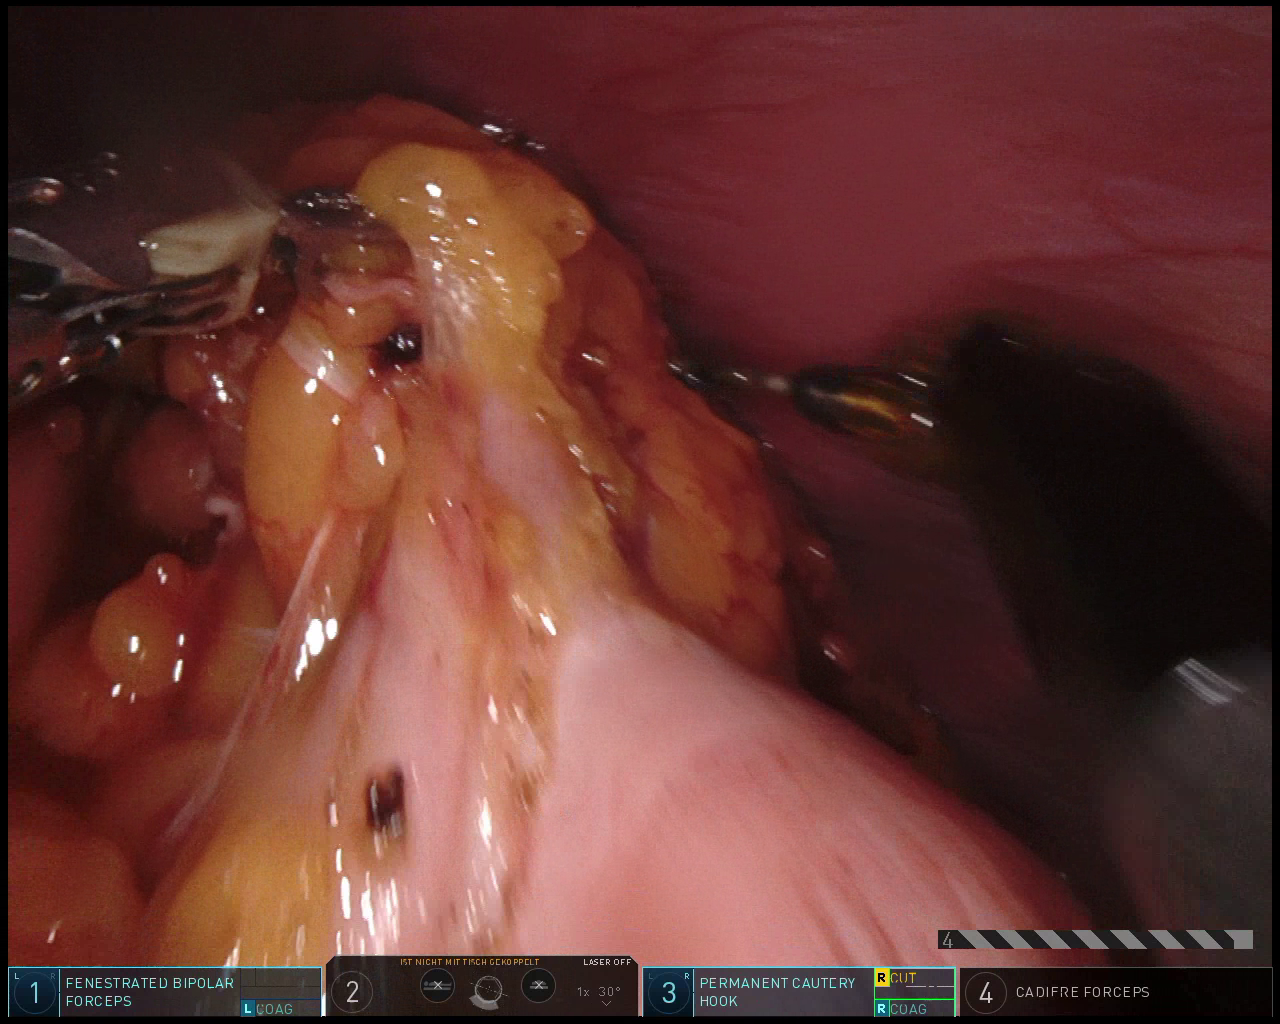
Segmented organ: colon
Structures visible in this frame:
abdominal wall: yes
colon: yes
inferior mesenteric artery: no
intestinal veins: no
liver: no
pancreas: no
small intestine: no
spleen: no
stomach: no
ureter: no
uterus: no
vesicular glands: no